Interaction volume radius: 5 \u00c5
Interaction volume height: 25 \u00c5
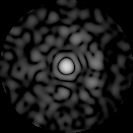
Disorder parameter: 0.8326